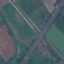
Label: Highway